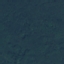
Land use / land cover class: Forest